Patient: sex M, age 75
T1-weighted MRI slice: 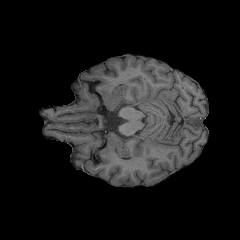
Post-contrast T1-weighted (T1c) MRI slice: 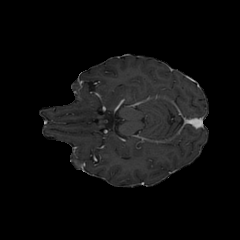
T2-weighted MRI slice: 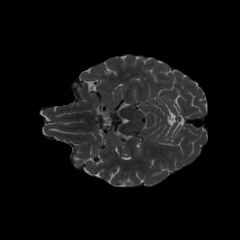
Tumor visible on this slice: no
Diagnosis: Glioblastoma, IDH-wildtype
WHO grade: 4